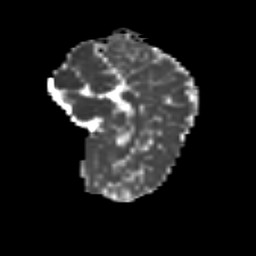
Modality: MD
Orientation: sagittal
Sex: female
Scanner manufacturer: siemens
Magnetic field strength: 3 T
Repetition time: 5 s
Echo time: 0.071 s